Field crop: maize
Growth stage: 1
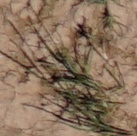
Species: lolium